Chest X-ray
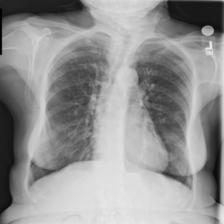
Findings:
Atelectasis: negative
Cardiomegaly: negative
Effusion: negative
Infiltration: negative
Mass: negative
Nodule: negative
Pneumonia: negative
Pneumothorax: negative
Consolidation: negative
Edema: negative
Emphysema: negative
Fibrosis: negative
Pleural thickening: negative
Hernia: negative